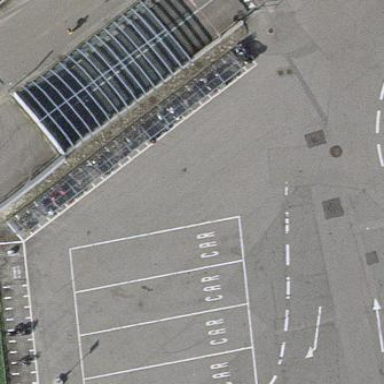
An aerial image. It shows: Motorcycle parking facility.